Interaction volume radius: 10 \u00c5
Interaction volume height: 10 \u00c5
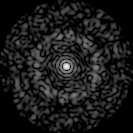
Disorder parameter: 0.8351